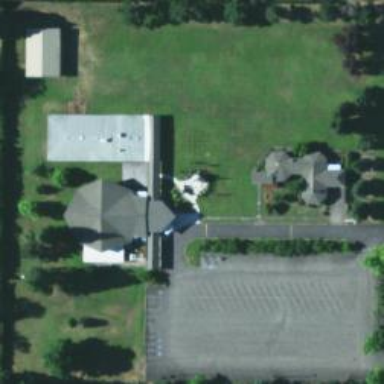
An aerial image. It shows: Place of worship.